Interaction volume radius: 10 \u00c5
Interaction volume height: 20 \u00c5
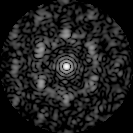
Disorder parameter: 0.6825